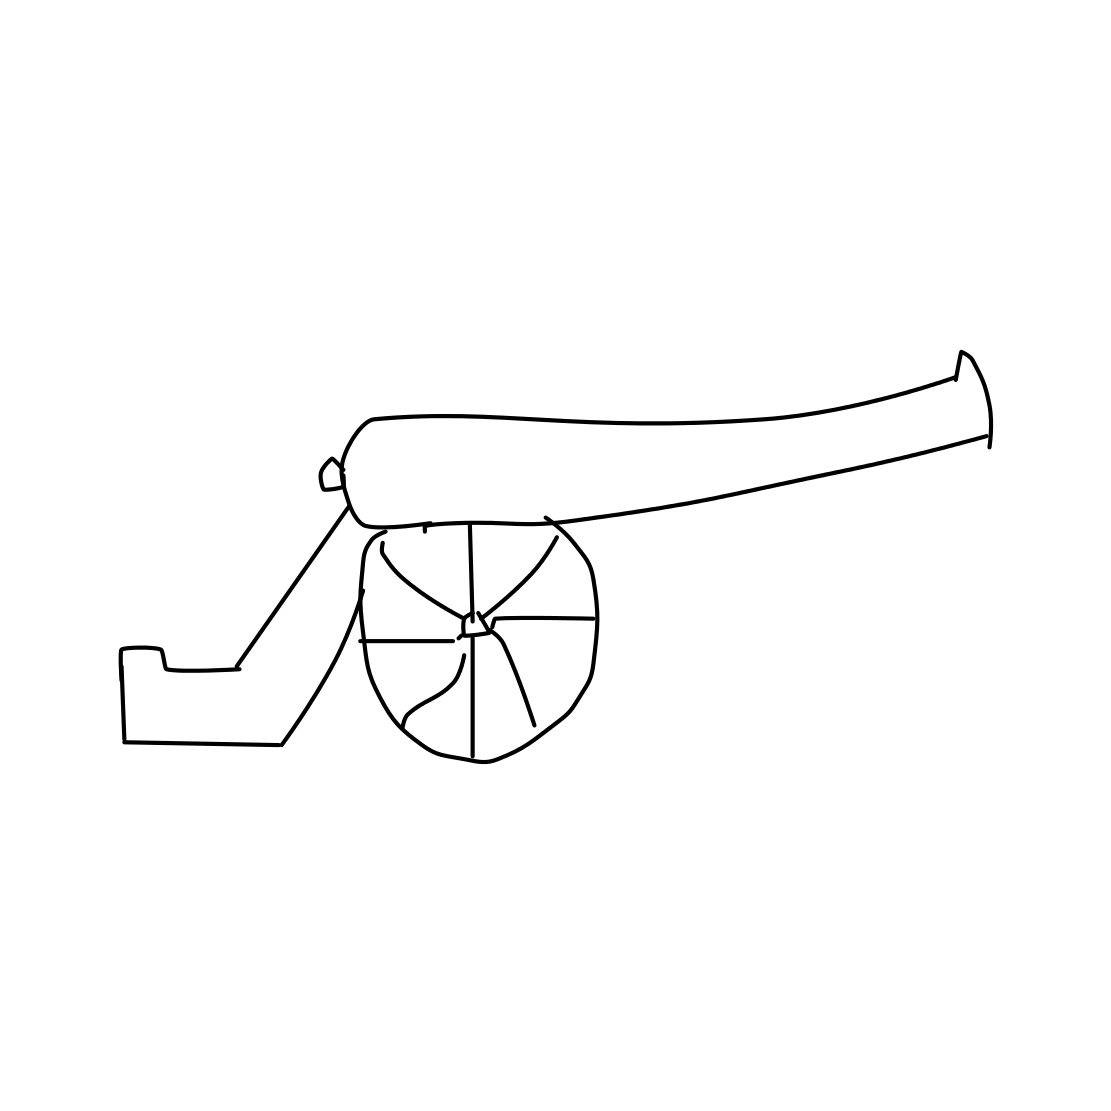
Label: cannon